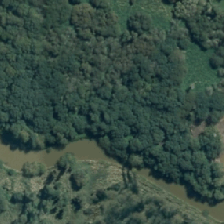
Land cover: deciduous_hardwood